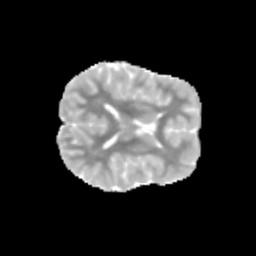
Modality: MD
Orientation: axial
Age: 9
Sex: female
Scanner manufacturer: siemens
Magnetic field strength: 3 T
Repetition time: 3.8 s
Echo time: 0.07 s